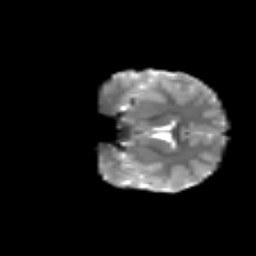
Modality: T2w
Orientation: coronal
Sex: male
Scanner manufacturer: siemens
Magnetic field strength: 3 T
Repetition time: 5 s
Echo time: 0.071 s